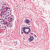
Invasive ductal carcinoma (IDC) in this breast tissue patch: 0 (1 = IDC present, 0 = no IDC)